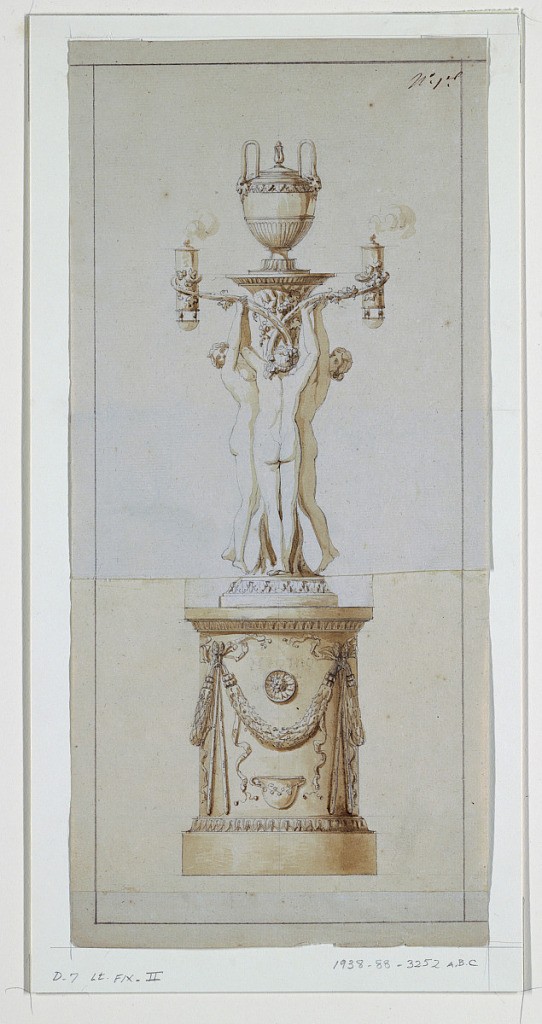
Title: Oil lamp
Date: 1810–25
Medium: Pencil and brown wash on paper
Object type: Drawing
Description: Vertical rectangle. Lamp ornamented with three standing female nudes. Pencil framing lines. A, B, C pasted together.